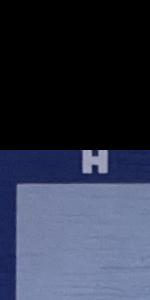
Label: Empty